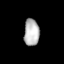
Tissue: lung
Cell type: Epithelial cells
Senescence score: 0.5666
Nuclear area (px): 398
Mean DAPI intensity: 186.128